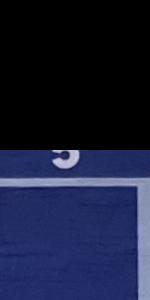
Label: Empty